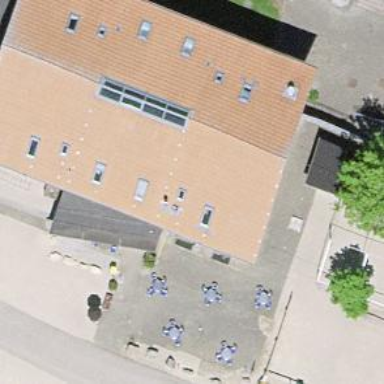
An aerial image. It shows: Restaurant.